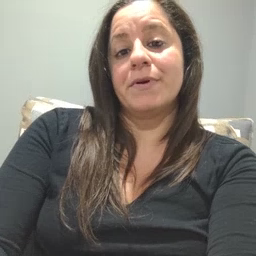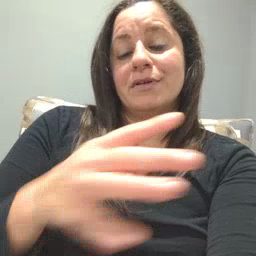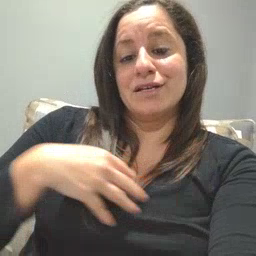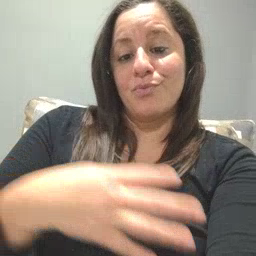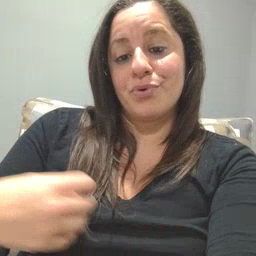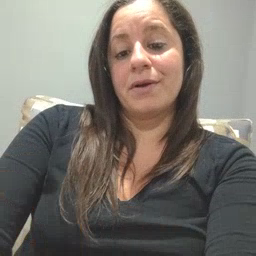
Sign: zebra